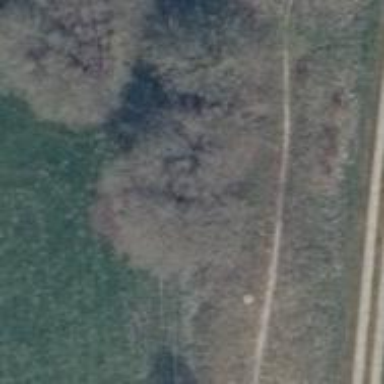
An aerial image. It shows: Row of broadleaved trees.